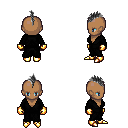
a pixel art fantasy rpg character, female body template, human, dark skin, gray robe, magenta pants, gray mohawk hairstyle, gold gloves, gold boots, four views (front, back, left, right), 2x2 character sprite sheet, small pixel art, hard edges, no anti-aliasing